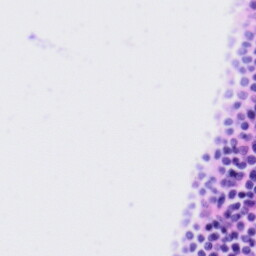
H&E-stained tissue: Tonsil